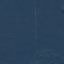
Land use / land cover: Forest